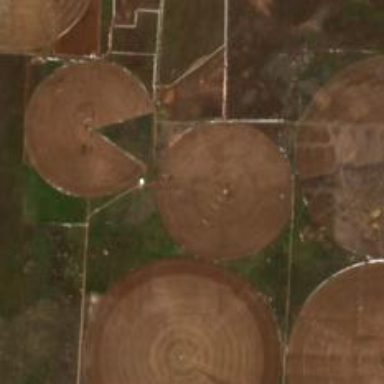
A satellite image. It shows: Farmland with pivot irrigation system.